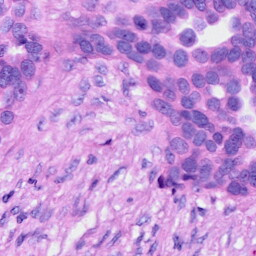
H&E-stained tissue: Ovarian